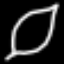
Label: leaf